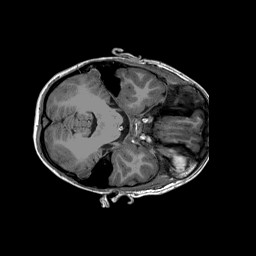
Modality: T1w
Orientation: coronal
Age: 11
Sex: male
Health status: ill